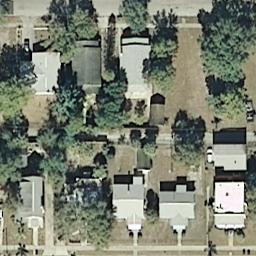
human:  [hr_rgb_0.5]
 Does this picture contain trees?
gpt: yes

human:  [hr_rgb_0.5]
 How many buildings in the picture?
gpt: eight

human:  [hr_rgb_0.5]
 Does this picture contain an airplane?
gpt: no

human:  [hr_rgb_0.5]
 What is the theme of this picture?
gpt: medium residential

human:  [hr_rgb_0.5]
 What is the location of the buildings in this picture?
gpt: top and bottom